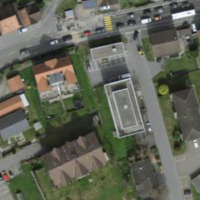
EUNIS habitat code: 54
Species observed at this site:
Cotinus coggygria